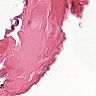
Metastatic tissue present: no